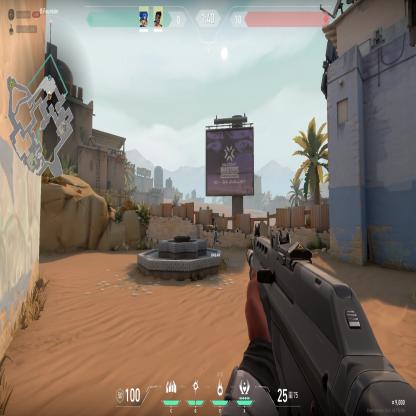
Label: teammate